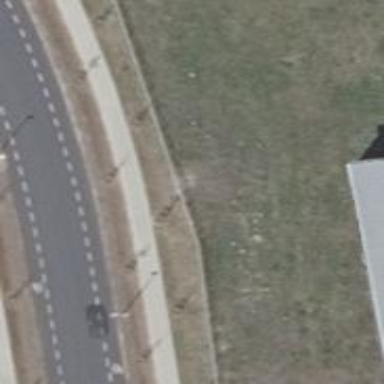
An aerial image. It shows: Sidewalk along the footway.